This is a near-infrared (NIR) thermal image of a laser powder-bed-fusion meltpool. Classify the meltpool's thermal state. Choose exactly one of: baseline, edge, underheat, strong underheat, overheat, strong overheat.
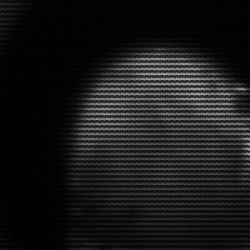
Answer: edge